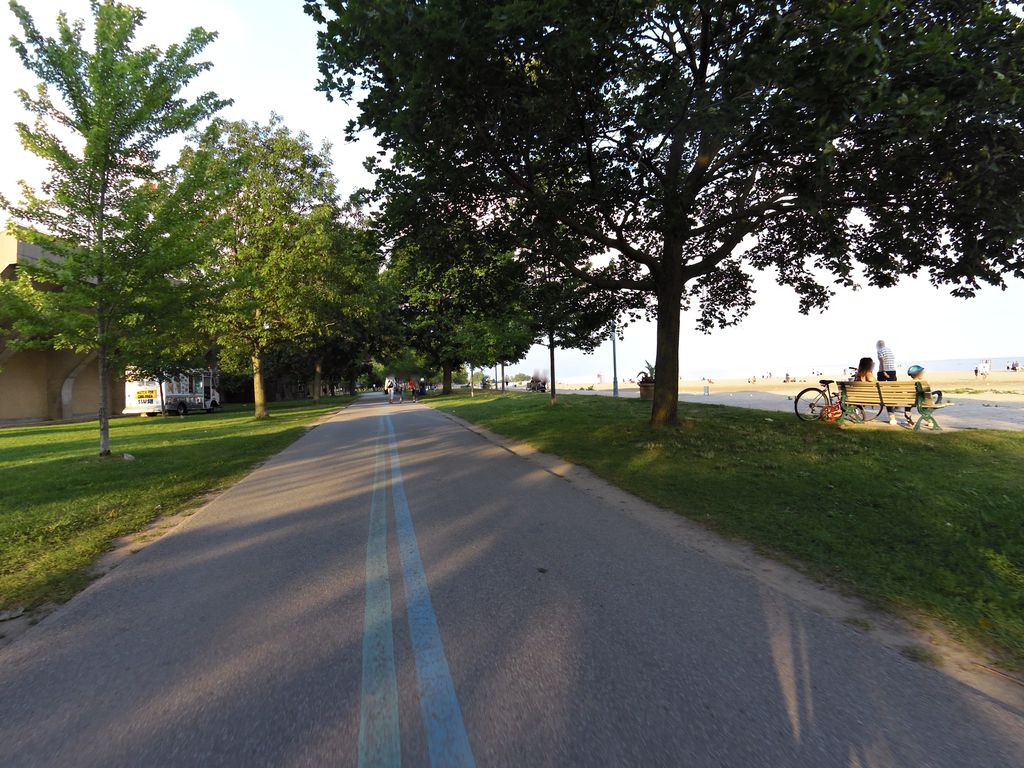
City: toronto